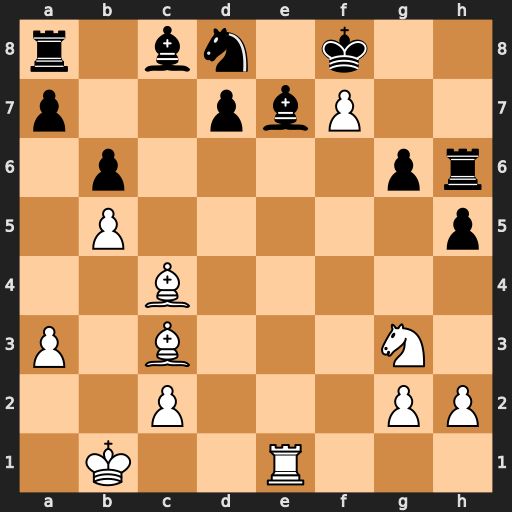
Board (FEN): r1bn1k2/p2pbP2/1p4pr/1P5p/2B5/P1B3N1/2P3PP/1K2R3
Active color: w
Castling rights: -
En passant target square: -
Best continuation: Rxe7 Kxe7 Bb4+ d6 Bxd6+